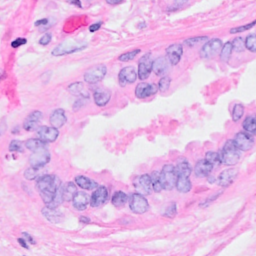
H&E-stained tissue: Breast